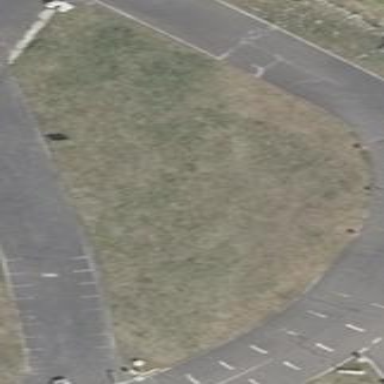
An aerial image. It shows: Area covered with grass.